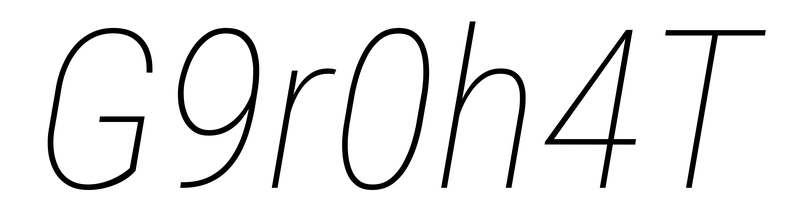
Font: Roboto-Italic_Condensed_Thin_Italic